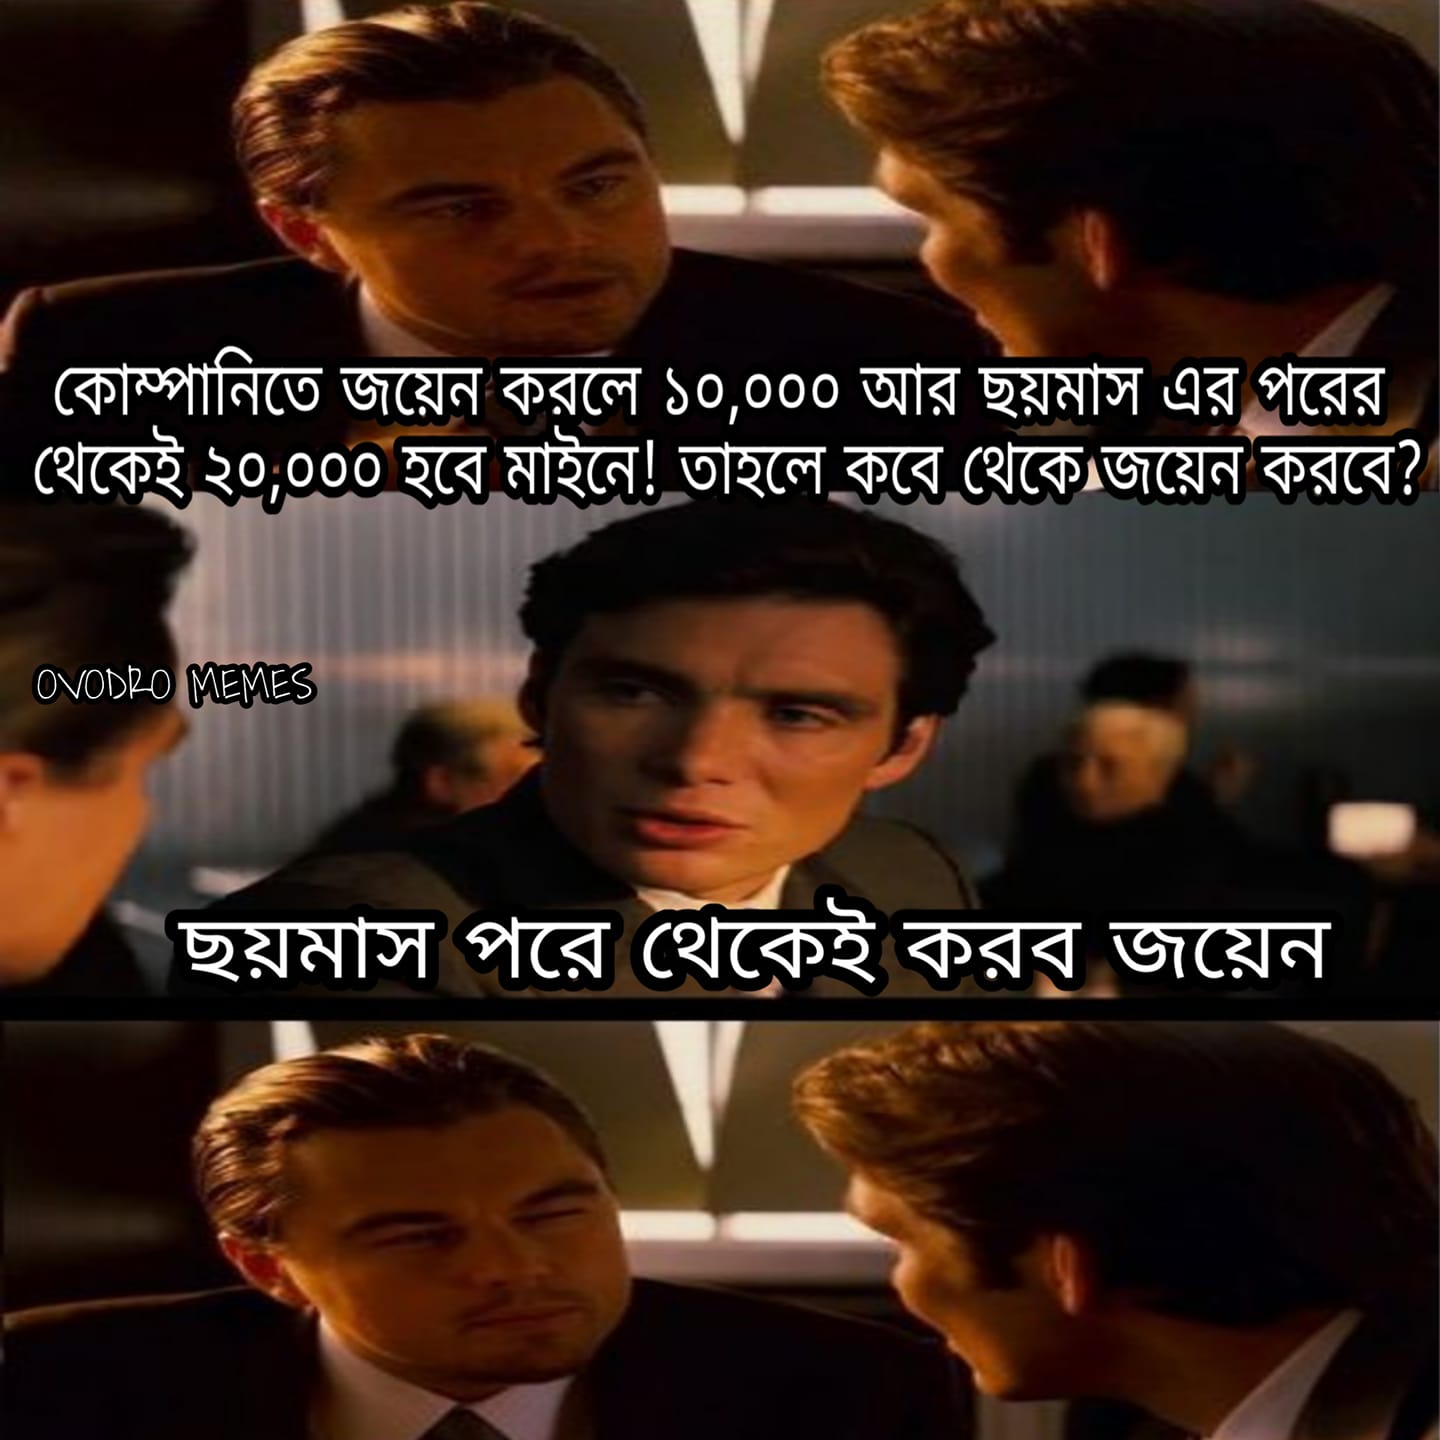
Text: কোম্পানিতে জয়েন করলে ১০,০০০ আর ছয়মাস এর পরের থেকেই ২০,০০০ হবে মাইনে ! তাহলে কবে থেকে জয়েন করবে ? ছয়মাস পরে থেকেই করব জয়েন
Label: Non Hate